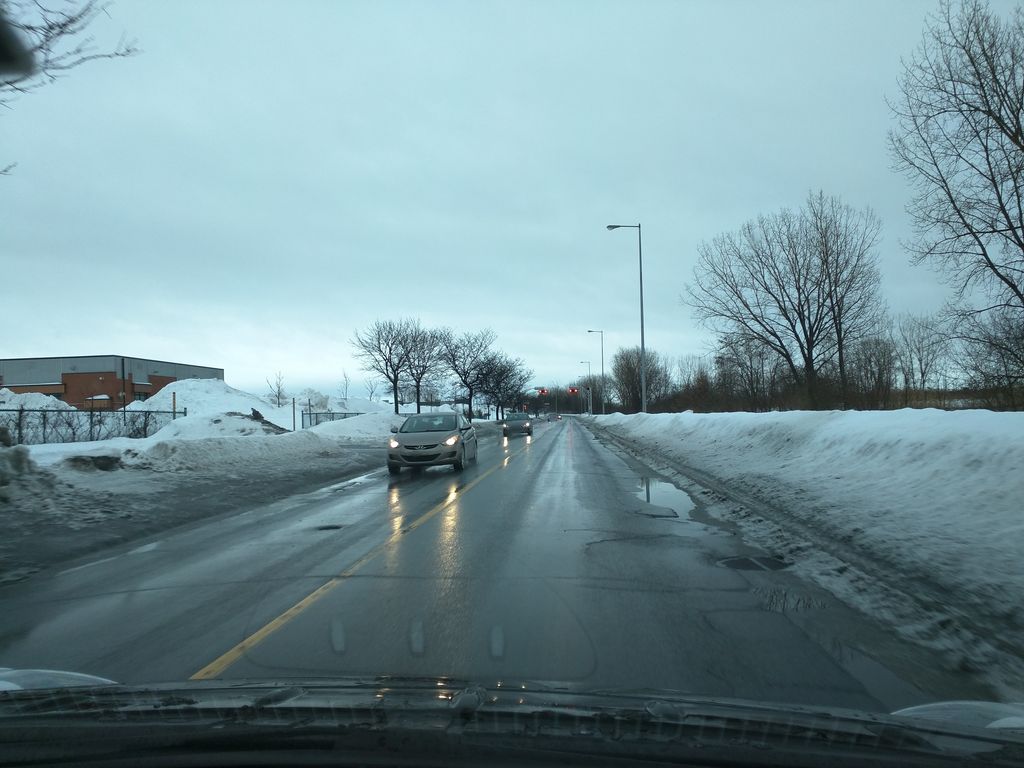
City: montreal